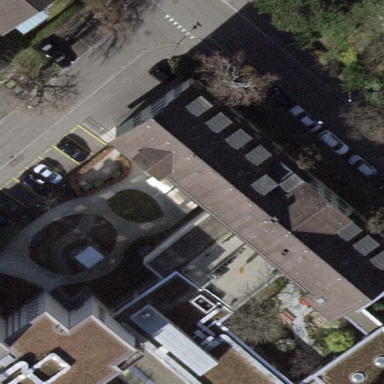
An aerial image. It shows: Building with hipped roof shape.